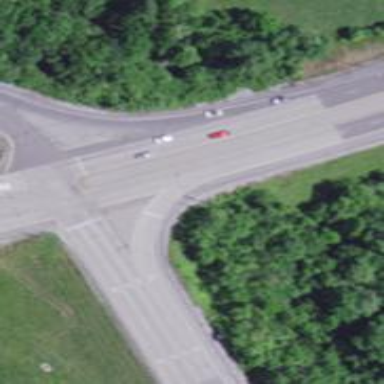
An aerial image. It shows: Dual carriageway trunk highway.